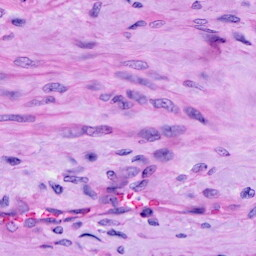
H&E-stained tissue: Cervix